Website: home-depot
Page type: billing-address
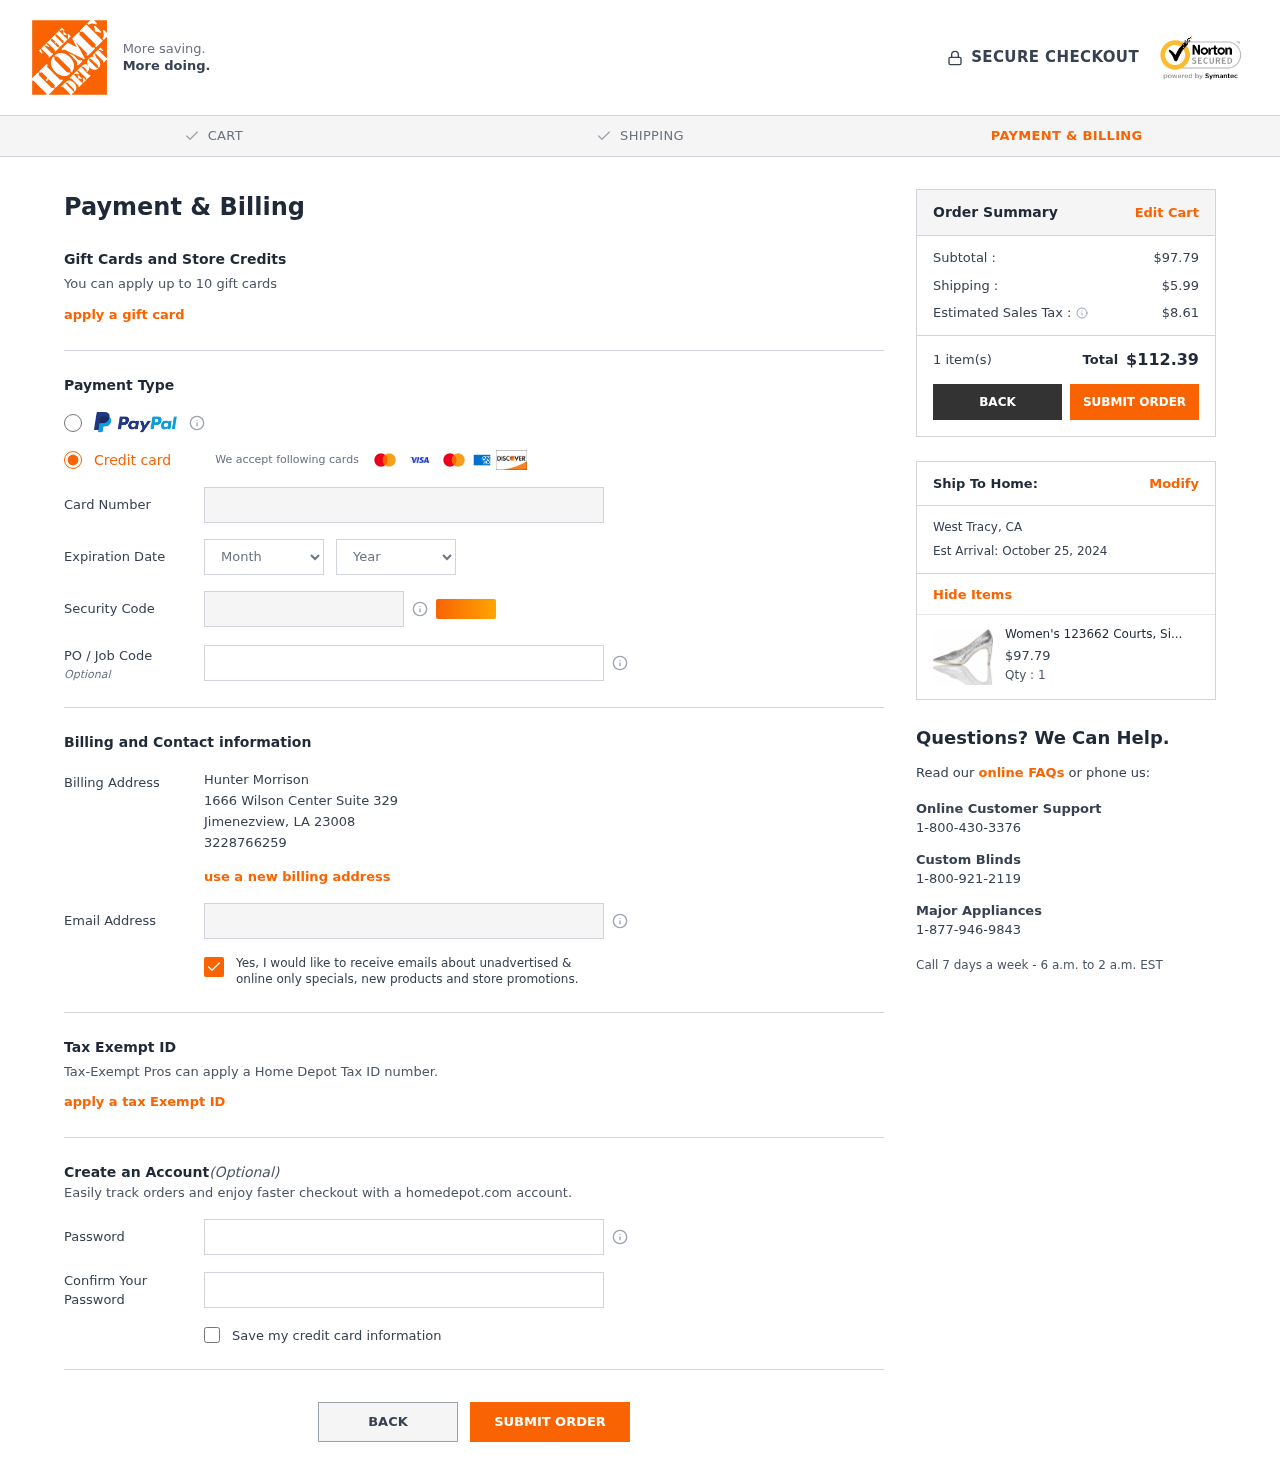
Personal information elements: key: PII_CARD_CVV
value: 180
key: PII_CARD_EXPIRY_MONTH
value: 11
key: PII_CARD_EXPIRY_YEAR
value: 27
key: PII_CARD_NUMBER
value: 4446 1557 6406 6821
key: PII_CITY
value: Jimenezview
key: PII_CITY2
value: West Tracy
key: PII_EMAIL
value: hunter_morrison@hotmail.com
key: PII_FULLNAME
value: Hunter Morrison
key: PII_JOB_CODE
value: WO-112361
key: PII_PHONE
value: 3228766259
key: PII_POSTCODE
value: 23008
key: PII_STATE_ABBR
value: LA
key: PII_STATE_ABBR2
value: CA
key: PII_STREET
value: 1666 Wilson Center Suite 329
Product elements: key: PRODUCT1_NAME
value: Women's 123662 Courts, Silver, 8 US
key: PRODUCT1_PRICE
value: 97.79
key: PRODUCT1_QUANTITY
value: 1
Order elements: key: ORDER_SUBTOTAL
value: $97.79
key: ORDER_SHIPPING_COST
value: $5.99
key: ORDER_TAX
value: $8.61
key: ORDER_NUM_ITEMS
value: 1 item(s)
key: ORDER_TOTAL
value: $112.39
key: ORDER_DELIVERY_DATE
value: Est Arrival: October 25, 2024